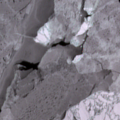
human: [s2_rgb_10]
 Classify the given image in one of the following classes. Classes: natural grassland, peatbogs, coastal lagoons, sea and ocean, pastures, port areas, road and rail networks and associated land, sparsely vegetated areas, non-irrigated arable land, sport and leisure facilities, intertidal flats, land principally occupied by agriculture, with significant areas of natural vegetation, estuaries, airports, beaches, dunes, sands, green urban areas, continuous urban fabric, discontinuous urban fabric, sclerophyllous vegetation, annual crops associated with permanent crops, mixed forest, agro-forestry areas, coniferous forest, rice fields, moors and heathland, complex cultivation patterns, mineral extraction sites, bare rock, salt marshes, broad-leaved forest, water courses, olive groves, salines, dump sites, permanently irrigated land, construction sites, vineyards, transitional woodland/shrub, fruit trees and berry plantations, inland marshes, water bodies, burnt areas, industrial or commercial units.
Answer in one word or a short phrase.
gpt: sea and ocean